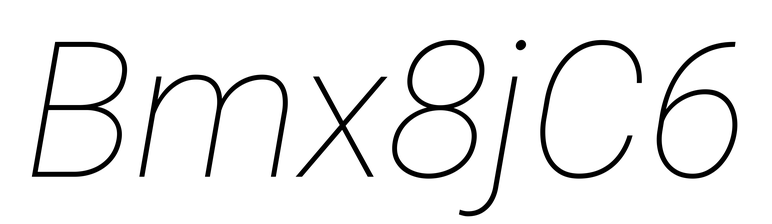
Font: Roboto-Italic_Thin_Italic